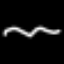
Label: squiggle